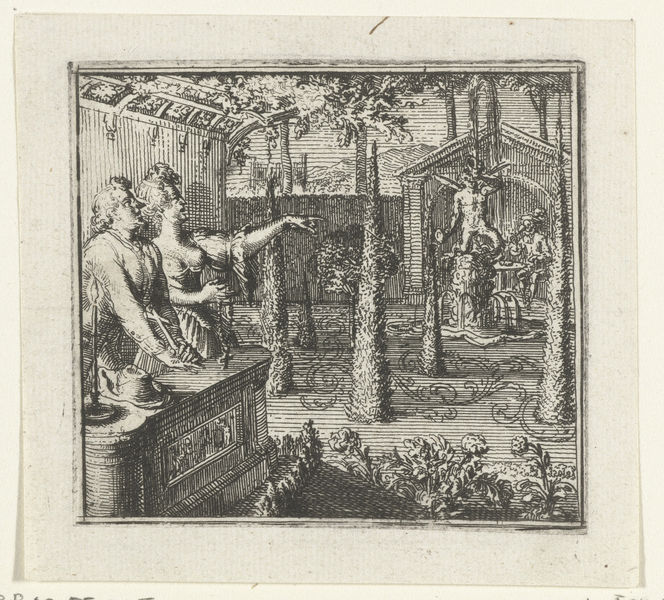
Titel: Illustratie voor de Decamerone van Boccaccio
Künstler: Romeyn de Hooghe
Standort: Amsterdam
Institution: Rijksmuseum
Schlagwörter: baum, mann, brust, busen, frau, hut, hüte, kleid, kopfbedeckungen, schwarz, mütze, mützen, barock, stehen, büsche, paar, pflanze, brunnen, garten, statue, kopfbedeckung, grafik, palme, zeigen, kreuz, druck, holzstich, stich, bleistift, ranke, pavillon, kupferstich, rosenkranz, laube, rocaille, brunnenfigur, licht leuchte